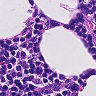
Metastatic tissue present: no